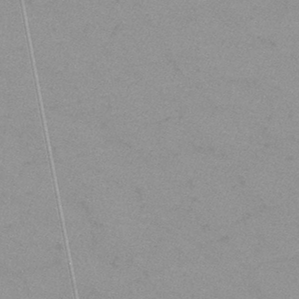
Label: frost